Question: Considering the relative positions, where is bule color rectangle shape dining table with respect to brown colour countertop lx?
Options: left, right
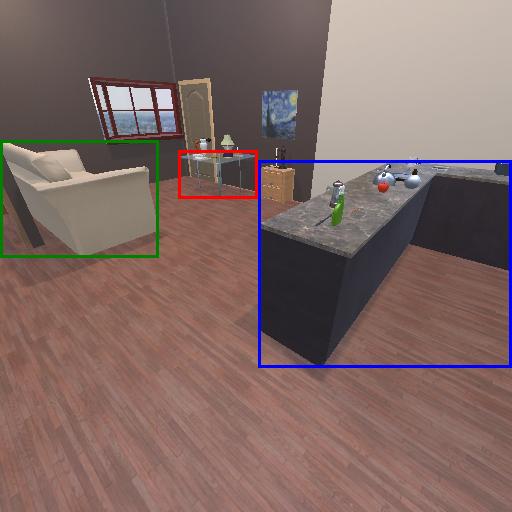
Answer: left